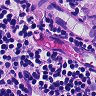
Metastatic tissue present: yes